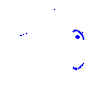
Particle: proton